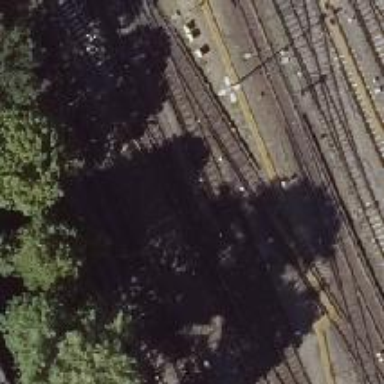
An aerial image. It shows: Siding service rail electrified at the top.